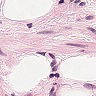
Metastatic tissue present: no